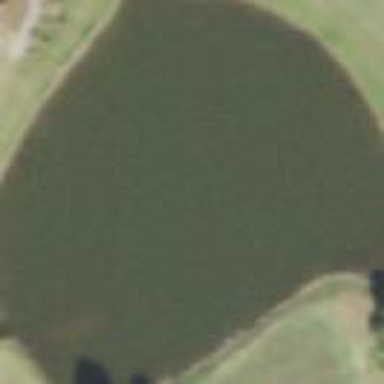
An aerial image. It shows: Water hazard on golf course.